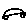
Label: car